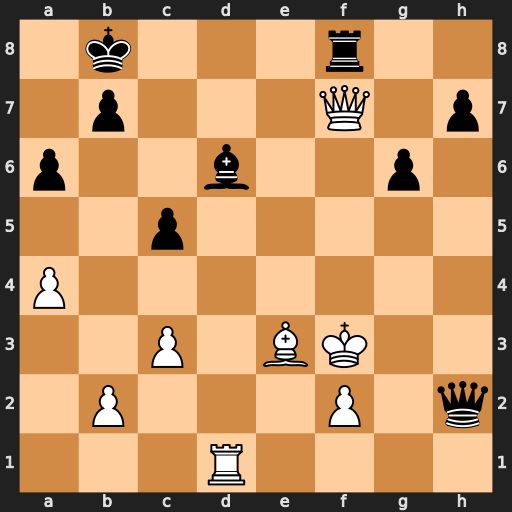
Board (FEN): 1k3r2/1p3Q1p/p2b2p1/2p5/P7/2P1BK2/1P3P1q/3R4
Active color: w
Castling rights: -
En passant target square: -
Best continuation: Qxf8+ Bxf8 Bf4+ Qxf4+ Kxf4